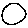
Label: circle